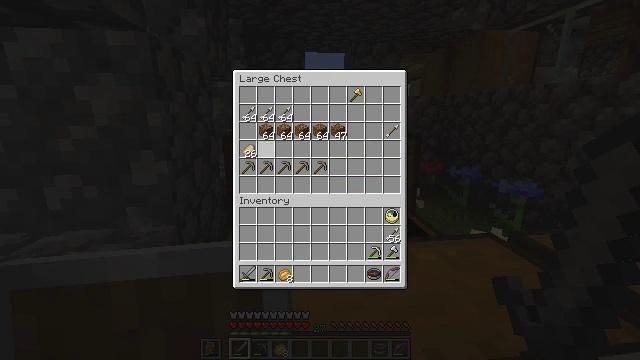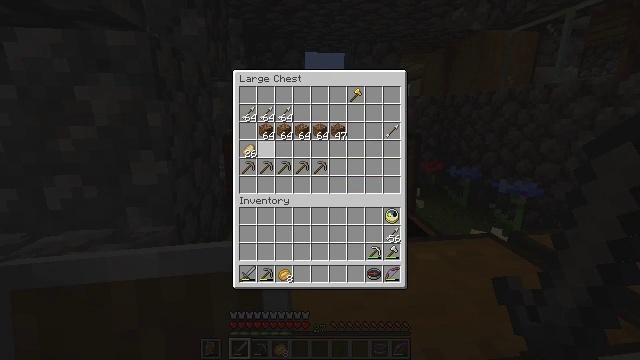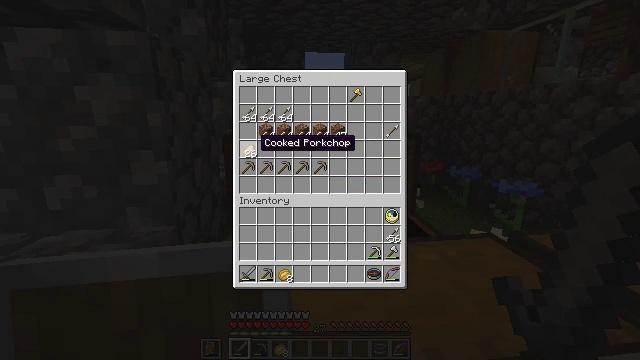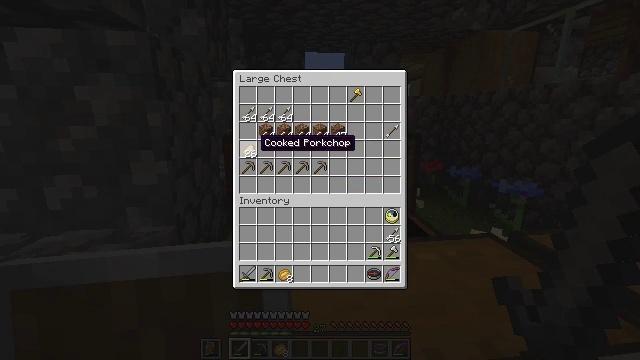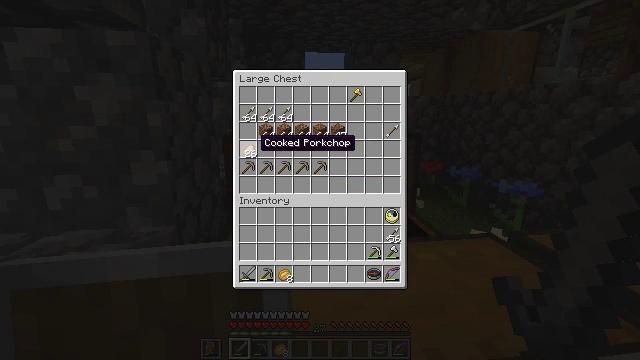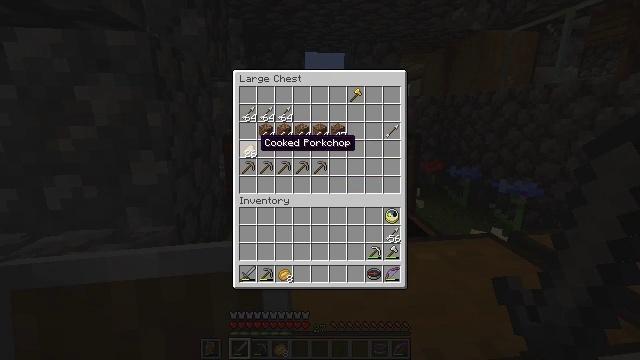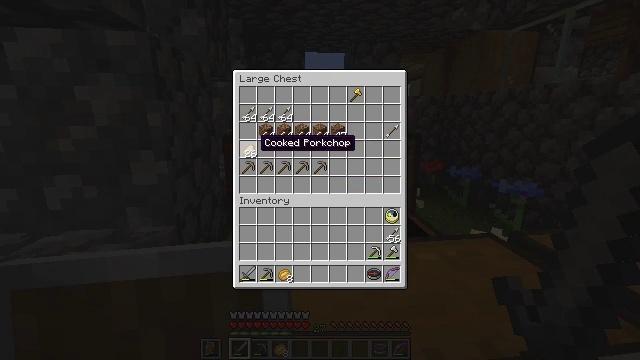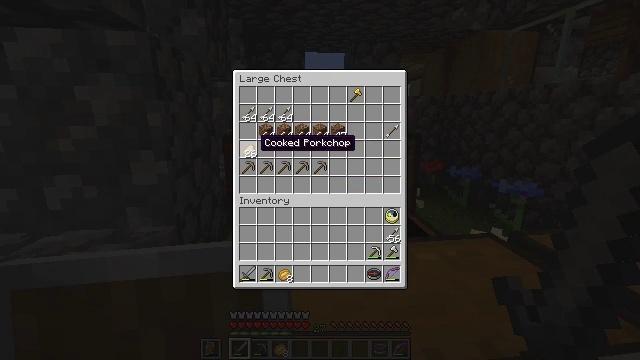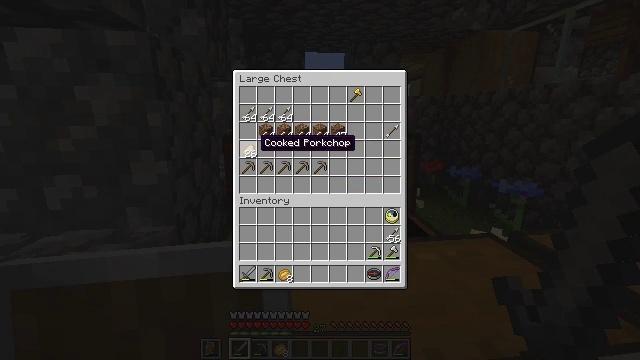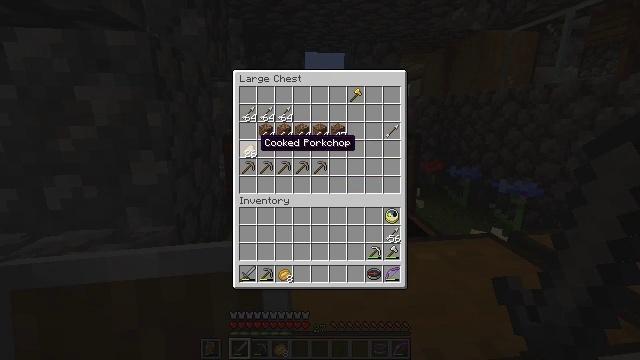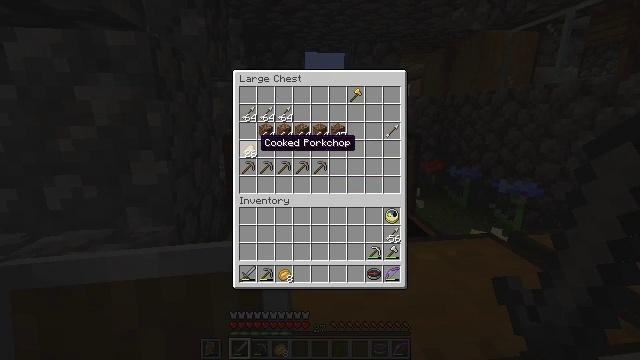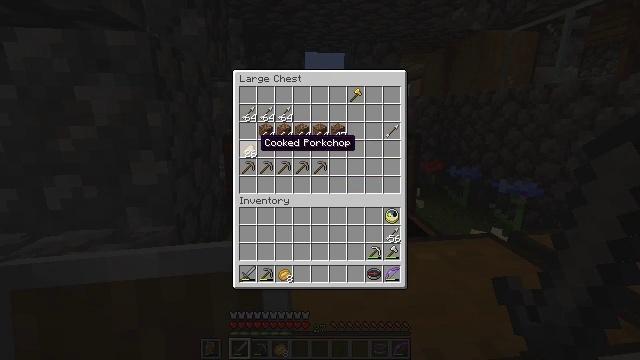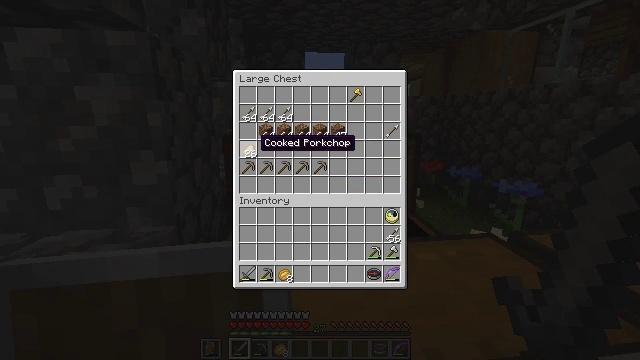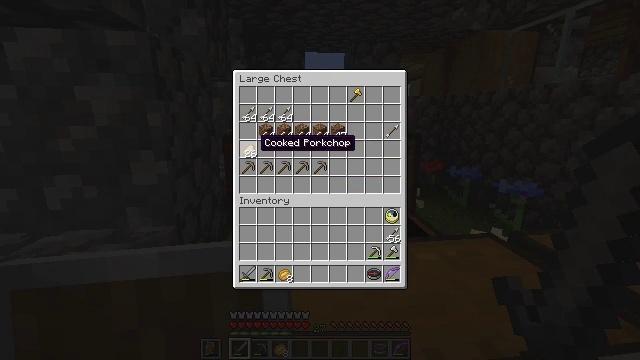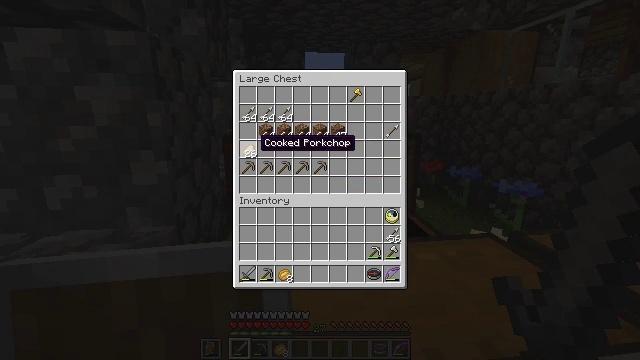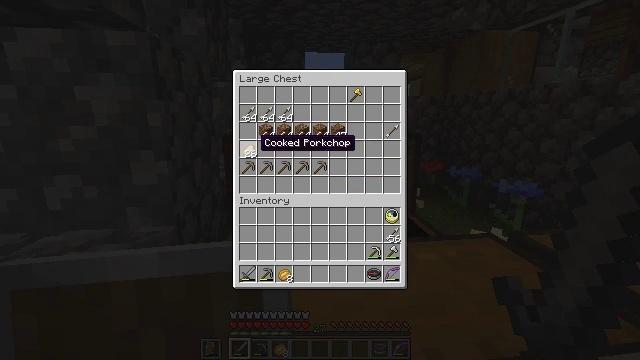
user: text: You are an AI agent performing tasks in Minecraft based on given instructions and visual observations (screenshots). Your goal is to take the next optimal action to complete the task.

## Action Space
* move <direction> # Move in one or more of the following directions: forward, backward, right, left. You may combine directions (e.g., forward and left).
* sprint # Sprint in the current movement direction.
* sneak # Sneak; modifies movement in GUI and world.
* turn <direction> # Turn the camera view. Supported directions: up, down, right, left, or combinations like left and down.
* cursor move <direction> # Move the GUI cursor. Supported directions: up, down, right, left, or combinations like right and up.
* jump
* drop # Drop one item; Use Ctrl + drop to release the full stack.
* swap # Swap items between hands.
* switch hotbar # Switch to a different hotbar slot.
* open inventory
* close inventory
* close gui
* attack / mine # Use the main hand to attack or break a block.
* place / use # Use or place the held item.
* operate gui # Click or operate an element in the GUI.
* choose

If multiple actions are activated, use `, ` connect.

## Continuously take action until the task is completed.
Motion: motion action
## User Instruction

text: Mine the white bed.
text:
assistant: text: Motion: no_op
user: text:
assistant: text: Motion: no_op
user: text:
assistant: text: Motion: no_op
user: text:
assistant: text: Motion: no_op
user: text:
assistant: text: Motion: no_op
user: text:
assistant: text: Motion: no_op
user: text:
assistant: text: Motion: no_op
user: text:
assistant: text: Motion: no_op
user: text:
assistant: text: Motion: no_op
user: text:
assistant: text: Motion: no_op
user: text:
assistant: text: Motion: no_op
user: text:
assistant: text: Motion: no_op
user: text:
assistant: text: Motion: no_op
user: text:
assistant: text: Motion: no_op
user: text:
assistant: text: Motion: no_op
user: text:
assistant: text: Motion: no_op
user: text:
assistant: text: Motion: no_op
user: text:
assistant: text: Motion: no_op
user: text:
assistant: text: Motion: no_op
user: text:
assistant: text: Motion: no_op
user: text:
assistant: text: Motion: no_op
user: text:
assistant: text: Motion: no_op
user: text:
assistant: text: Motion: no_op
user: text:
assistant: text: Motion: no_op
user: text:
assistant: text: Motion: no_op
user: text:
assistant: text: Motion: no_op
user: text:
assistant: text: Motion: no_op
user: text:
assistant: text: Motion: no_op
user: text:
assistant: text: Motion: no_op
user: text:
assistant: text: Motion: no_op